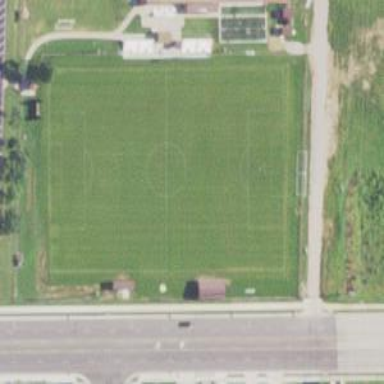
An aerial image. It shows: Soccer pitch designated for leisure and sports activities.